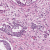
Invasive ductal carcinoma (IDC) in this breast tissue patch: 1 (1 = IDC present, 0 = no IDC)